Question: I need to use json in my Java ME project. I have found a few tutorials that look promising , but I haven't been able to find the jar that is used.
These are two of the links I found with the source code:
<URL>
<URL>
I tried to generate the jar using the source code downloaded from those links, I even installed Maven , but all I get is erros like this :

Does anyone of you still have the jar? If so, could you share it??
Please I really need to use this jar since I've realized it is the easiest way to work with json in j2me and I really apreciate if you could help me finally get this jar.
Thanks in advance.
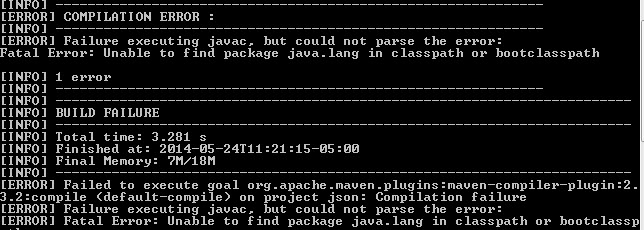
Answer: Well in the end I managed to find the jar and it works great.
Here's the link in case anyone needs it :
<URL>